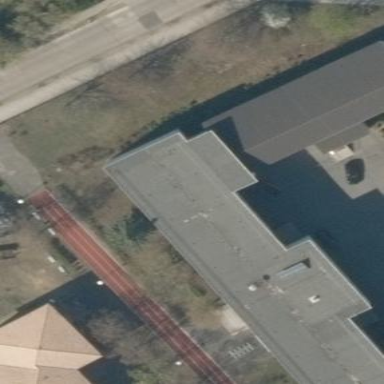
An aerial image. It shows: School.